Interaction volume radius: 10 \u00c5
Interaction volume height: 40 \u00c5
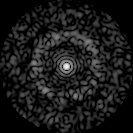
Disorder parameter: 0.8276